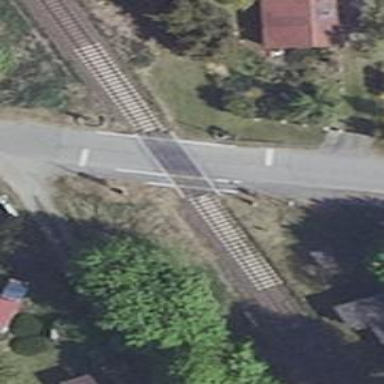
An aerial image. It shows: Level crossing along the railway.